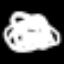
Label: squiggle